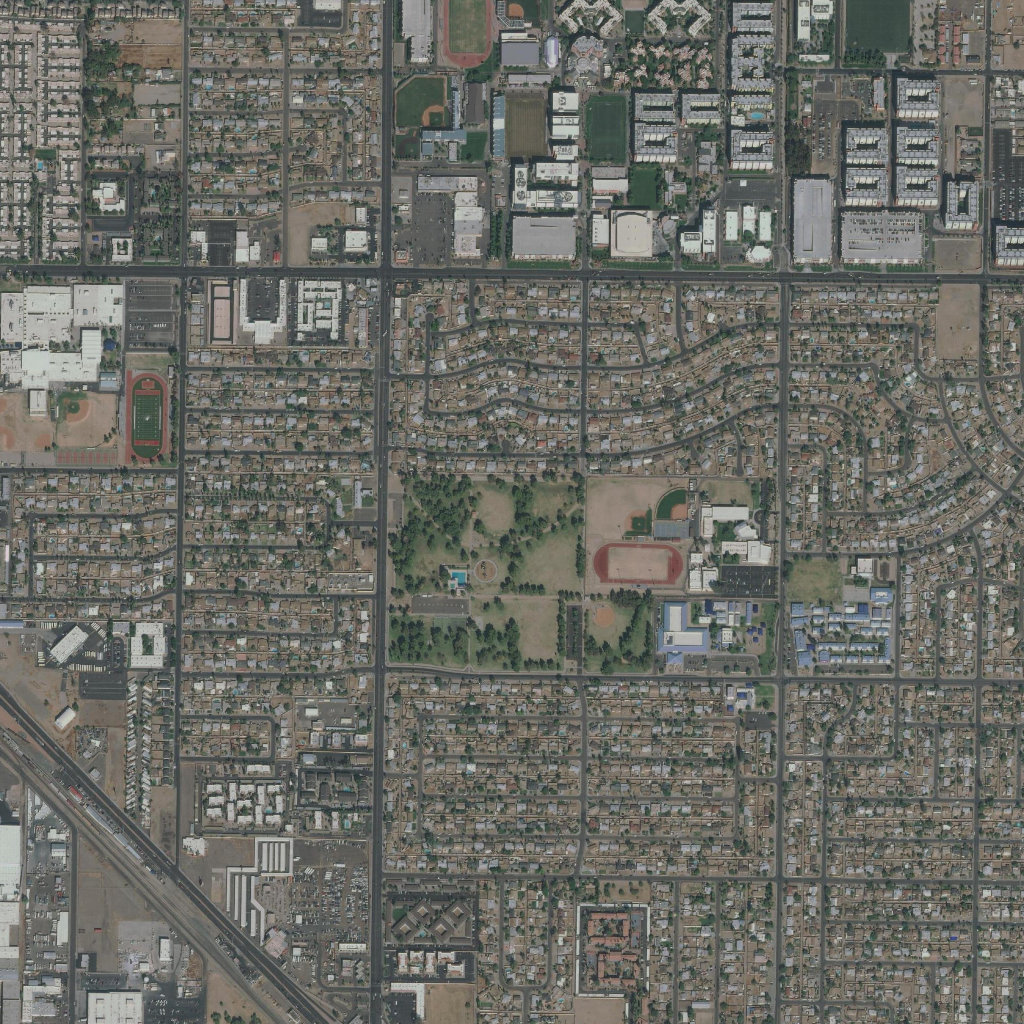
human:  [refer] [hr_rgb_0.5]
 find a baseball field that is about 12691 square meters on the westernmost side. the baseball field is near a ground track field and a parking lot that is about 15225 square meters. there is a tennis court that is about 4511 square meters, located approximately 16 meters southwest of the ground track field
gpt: <box>[[5, 38, 11, 43, 0]]</box>